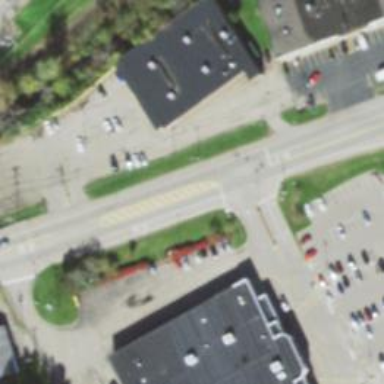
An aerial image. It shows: Footway.